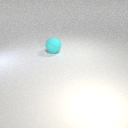
large cyan rubber sphere